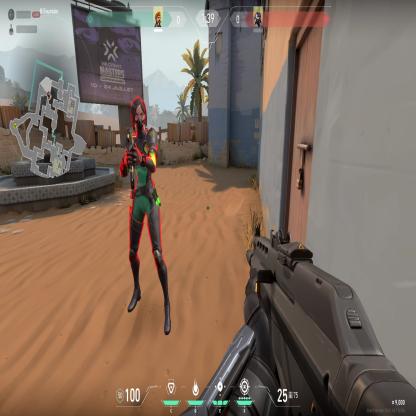
Label: enemy